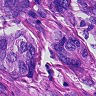
Metastatic tissue present: yes